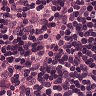
Metastatic tissue present: no